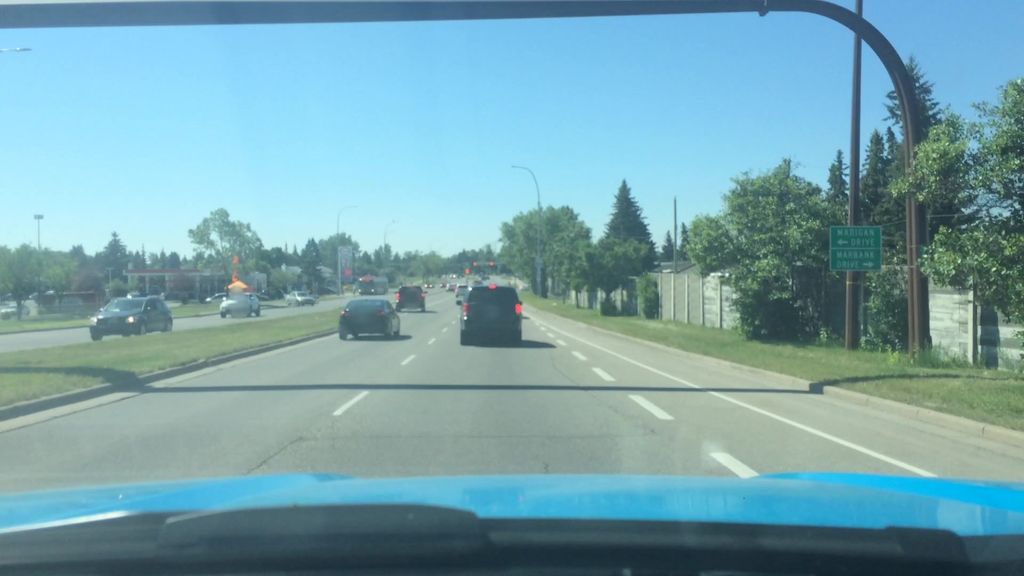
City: calgary